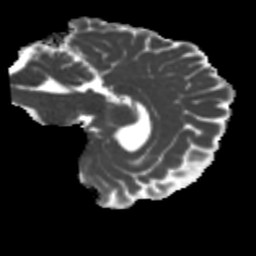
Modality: MD
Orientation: sagittal
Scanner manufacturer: siemens
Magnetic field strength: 3 T
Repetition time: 4 s
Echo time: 0.0594 s